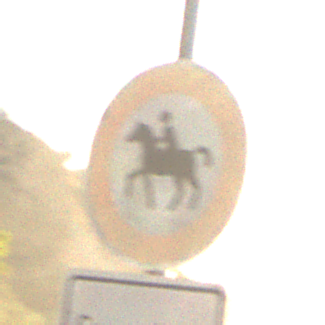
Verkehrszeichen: VerbotReiter
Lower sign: ZeitangabenMitBeschraenkungAufWochentage8
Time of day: SunriseSunset
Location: Outdoor (Nature)
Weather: PartlyCloudy
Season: NotSpecified
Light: Natural